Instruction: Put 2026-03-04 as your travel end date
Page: home
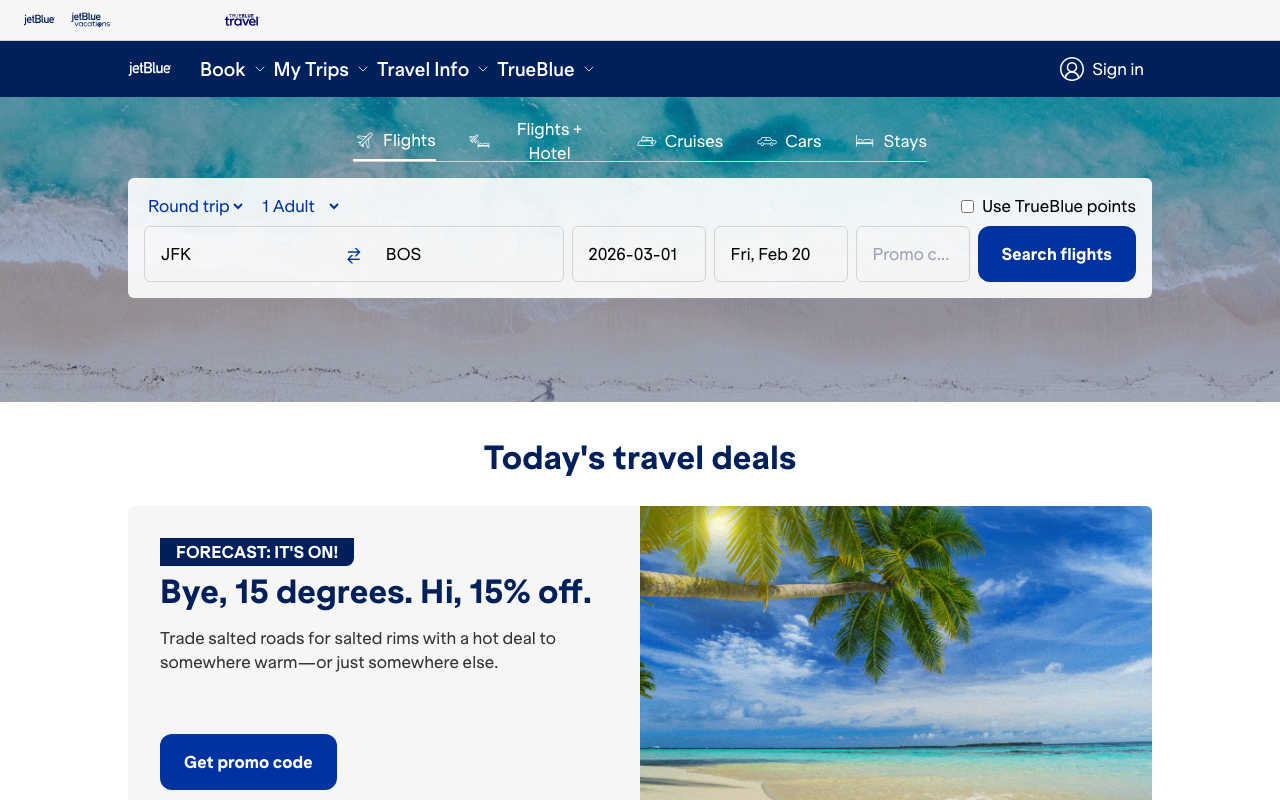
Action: type